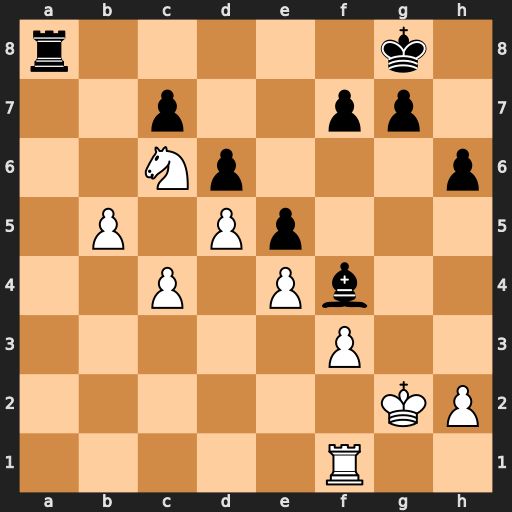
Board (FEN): r5k1/2p2pp1/2Np3p/1P1Pp3/2P1Pb2/5P2/6KP/5R2
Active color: w
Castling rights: -
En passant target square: -
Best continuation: c5 Be3 b6 cxb6 cxd6